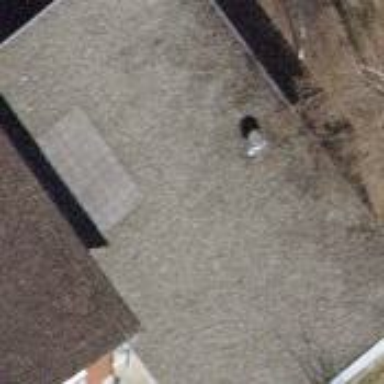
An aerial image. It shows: Garage.